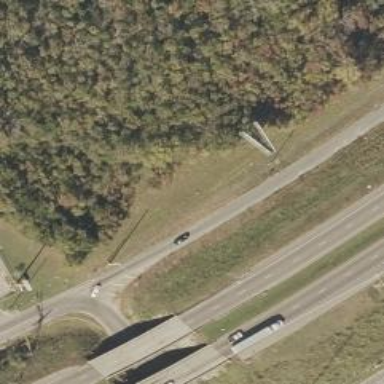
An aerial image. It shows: Asphalt trunk link road.